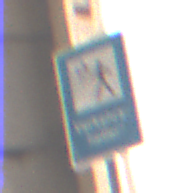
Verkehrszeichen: Verkehrshelfer
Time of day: SunriseSunset
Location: Roofed (Suburban)
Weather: Clear
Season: NotSpecified
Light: Natural